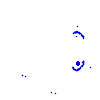
Particle: proton